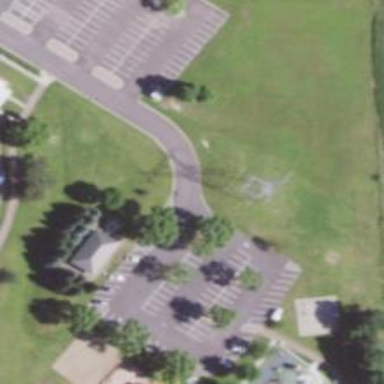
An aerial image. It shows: Disc golf hole.